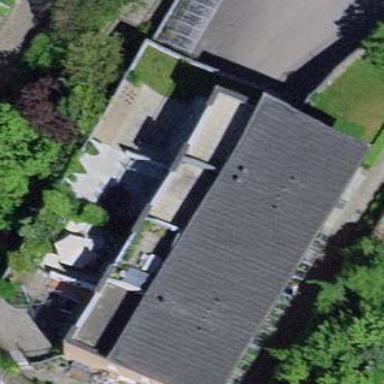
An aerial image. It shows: Residential building.